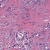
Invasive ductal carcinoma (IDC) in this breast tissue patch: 1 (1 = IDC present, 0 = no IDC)